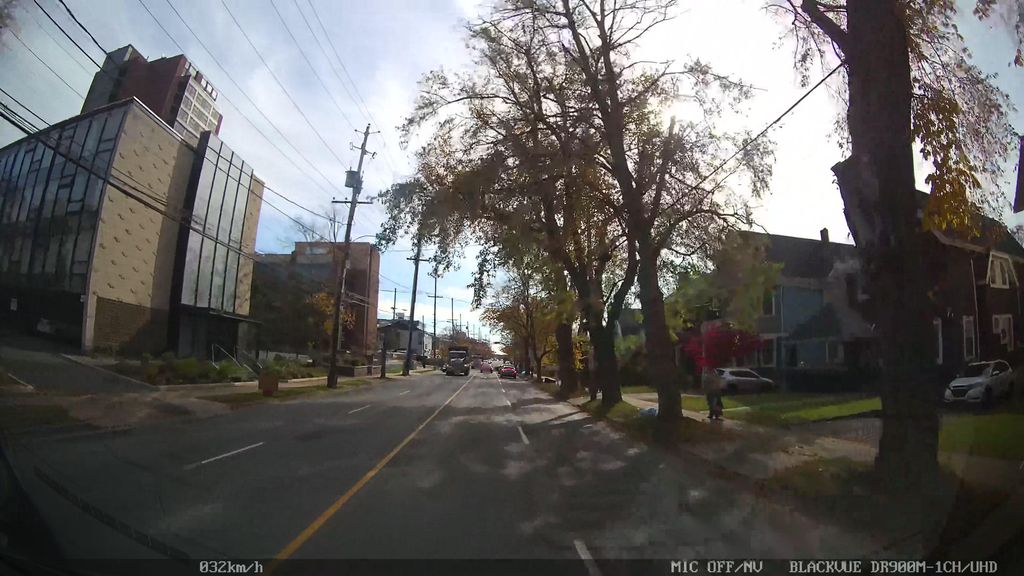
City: halifax